Question: I can't think of an example where the reference count of a file may not be zero even when it is no longer possible to refer a directory or file.
The only example that I could find for a general graph directory structure is this:

If I wanted to delete Node 1, it should be okay since there is only one reference to it (Node 8).
So my question would be: Could anyone give me an example where the reference count is not zero even if it is no longer possible to refer to that file/directory?
This is for a presentation that I would be presenting tomorrow for class. I tried searching for an answer on the net but they all just say the same thing without giving a concrete example. Or maybe I'm just dumb. :)
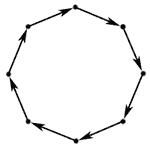
Answer: You're almost there. Suppose you have a whole complicated tree structure connected to your ring, and then you delete the link to your ring. What would happen to the file reference counts?
(The answer does depend somewhat on how reference counts are maintained.)